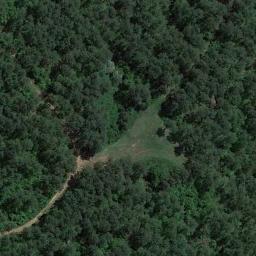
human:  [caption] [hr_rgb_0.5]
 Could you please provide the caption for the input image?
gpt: The grass is in the middle of the forest .

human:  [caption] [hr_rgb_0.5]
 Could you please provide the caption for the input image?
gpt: This is a dense forest .

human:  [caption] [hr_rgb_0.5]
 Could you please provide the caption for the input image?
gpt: A narrow and curved earth road passes through the dense forest .

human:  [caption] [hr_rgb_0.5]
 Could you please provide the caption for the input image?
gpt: The forest has a lot of dense dark green trees and a clearing and a road goes through the forest .

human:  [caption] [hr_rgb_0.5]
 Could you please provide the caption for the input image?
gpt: A narrow winding path goes through a green forest .